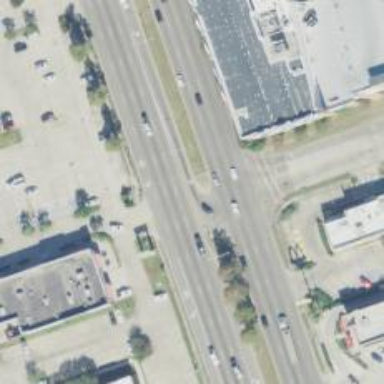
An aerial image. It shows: Trunk link highway.